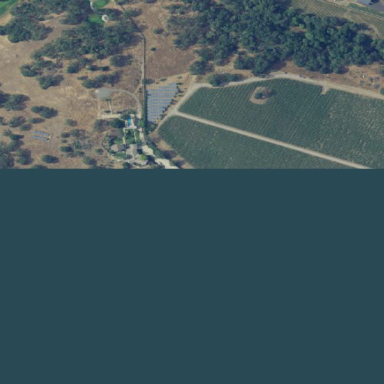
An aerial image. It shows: Vineyard with wine grapes as the main crop.